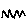
Label: zigzag